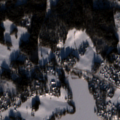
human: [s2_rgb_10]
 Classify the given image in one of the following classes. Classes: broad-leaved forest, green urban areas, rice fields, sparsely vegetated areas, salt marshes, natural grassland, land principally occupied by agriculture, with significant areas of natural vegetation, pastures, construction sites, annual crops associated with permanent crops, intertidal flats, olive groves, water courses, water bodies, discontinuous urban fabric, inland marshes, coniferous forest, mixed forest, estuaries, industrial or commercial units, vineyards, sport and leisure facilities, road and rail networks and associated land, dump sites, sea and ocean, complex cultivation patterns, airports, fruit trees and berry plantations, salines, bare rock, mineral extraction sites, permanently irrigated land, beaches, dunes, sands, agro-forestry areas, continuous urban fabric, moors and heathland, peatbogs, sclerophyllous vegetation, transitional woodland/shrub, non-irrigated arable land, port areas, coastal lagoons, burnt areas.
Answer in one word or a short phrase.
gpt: discontinuous urban fabric, land principally occupied by agriculture, with significant areas of natural vegetation, mixed forest, transitional woodland/shrub, water bodies